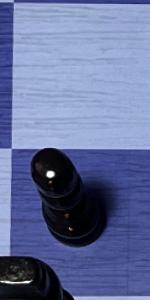
Label: Pawn_Black